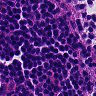
Metastatic tissue present: no